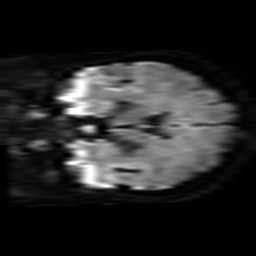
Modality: TRACE
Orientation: coronal
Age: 45
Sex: female
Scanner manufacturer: philips
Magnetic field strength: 3 T
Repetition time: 3.462 s
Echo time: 0.076 s